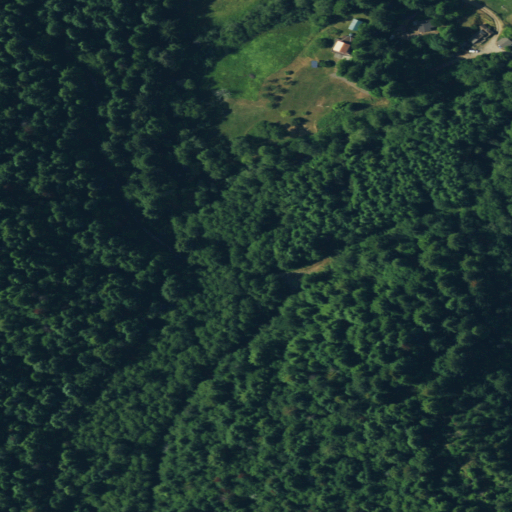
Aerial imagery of valley in California named Tom Gulch containing evergreen forest, mixed forest, open development, pasture, woody wetlands, deciduous forest, shrub, grassland, low intensity development, and medium intensity development